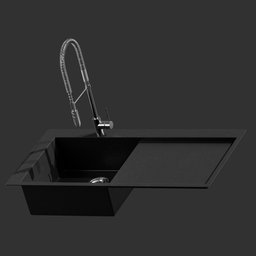
Label: appliances